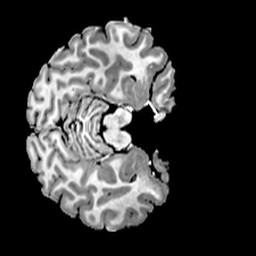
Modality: T1w
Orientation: axial
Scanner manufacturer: siemens
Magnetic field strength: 7 T